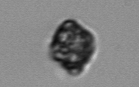
Label: Kryptoperidinium_triquetrum